Question: I have tried researching this question, but have had issues understanding DAX.
I am using PowerPivot instead of a normal pivot table so that I can use the distinct count feature. I would like to create what in a classic pivot table would equate to a calculated field. I put together an example in the picture below.

In the value section of the pivot table, I have a distinct count of the sales of red hats (column B). To the right also in the value section, I have the count of total hat sales (all colors) (column C). I would like to add another column that displays the red hat sales as a percent of the total hat sales - The solution that I am looking for would divide the 'Distinct Count of Red Hat Sales' over the 'Count of Total Sales' using a field or measure in PowerPivot (Essentially what I have manually entered in column D).
I believe that I am doing to have to use DAX to create a measure?
I am sure that this has probably been answered before, but I have had trouble finding exactly what I am asking. Any help would be greatly appreciated.
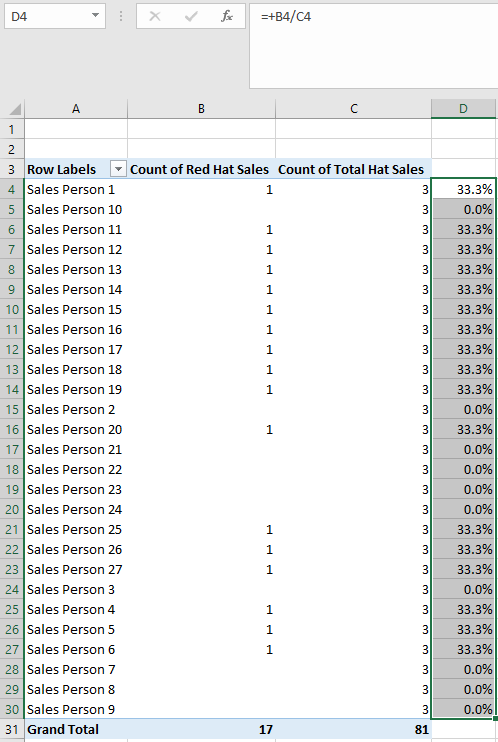
Answer: You need to create a DAX measure with the following formula:
'''
= DIVIDE( [Count of Red Hats], [Count of Total Hats])
'''
This function ignores division by zero errors. If such errors happen, the function by default displays blanks, but you can choose to display something else (DIVIDE function has third optional parameter).